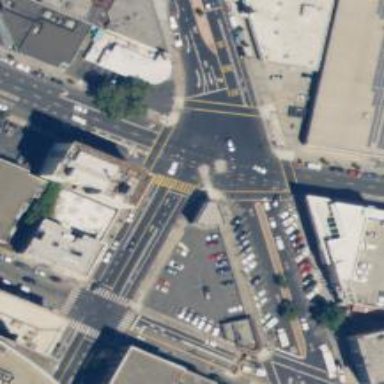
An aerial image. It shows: Marked uncontrolled crossing on the road.